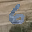
Label: 6